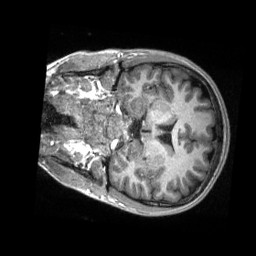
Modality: T1w
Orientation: coronal
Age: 21
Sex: male
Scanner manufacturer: siemens
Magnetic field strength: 3 T
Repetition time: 2.3 s
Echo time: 0.00288 s